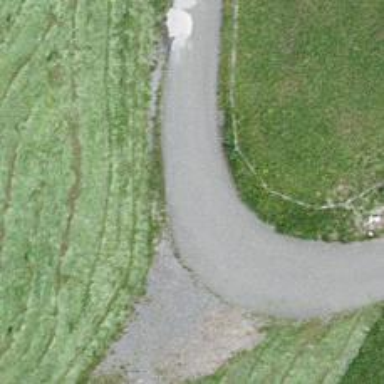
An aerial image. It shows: Driveway.